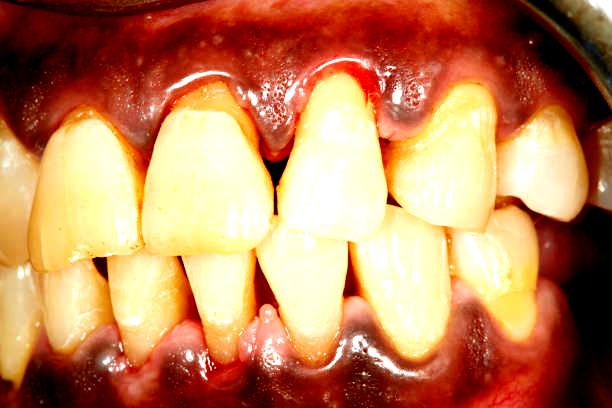
Condition: Calculus